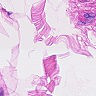
Metastatic tissue present: no